Field crop: maize
Growth stage: 1
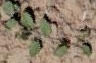
Species: convolvulus